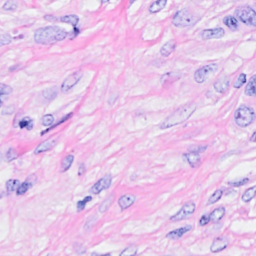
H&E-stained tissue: Breast